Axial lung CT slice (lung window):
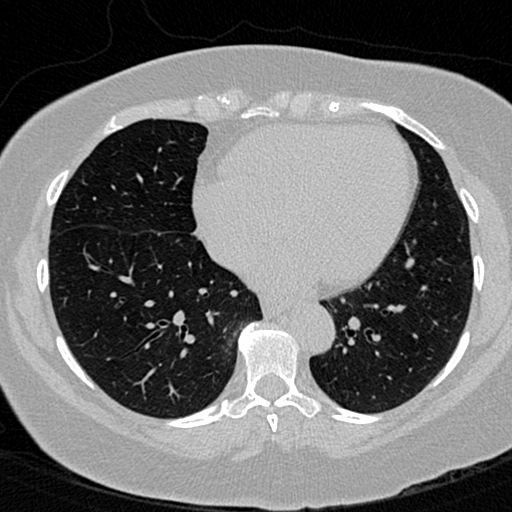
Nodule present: no